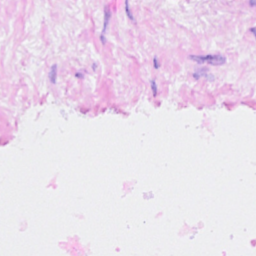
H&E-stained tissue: Breast